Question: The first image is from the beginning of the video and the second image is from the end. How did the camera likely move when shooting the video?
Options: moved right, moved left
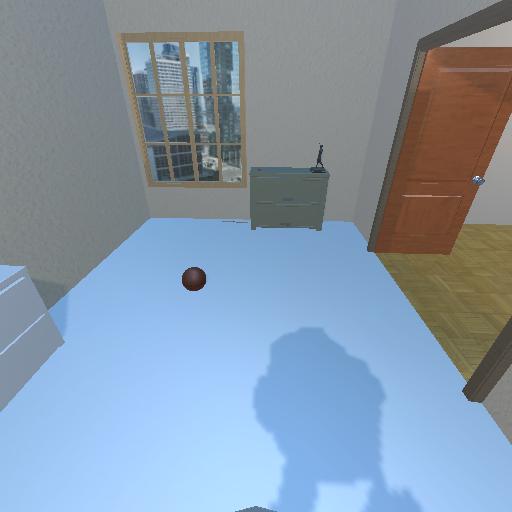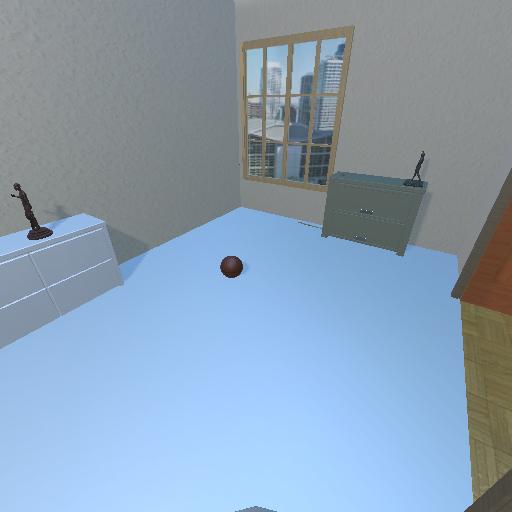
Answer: moved right